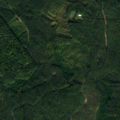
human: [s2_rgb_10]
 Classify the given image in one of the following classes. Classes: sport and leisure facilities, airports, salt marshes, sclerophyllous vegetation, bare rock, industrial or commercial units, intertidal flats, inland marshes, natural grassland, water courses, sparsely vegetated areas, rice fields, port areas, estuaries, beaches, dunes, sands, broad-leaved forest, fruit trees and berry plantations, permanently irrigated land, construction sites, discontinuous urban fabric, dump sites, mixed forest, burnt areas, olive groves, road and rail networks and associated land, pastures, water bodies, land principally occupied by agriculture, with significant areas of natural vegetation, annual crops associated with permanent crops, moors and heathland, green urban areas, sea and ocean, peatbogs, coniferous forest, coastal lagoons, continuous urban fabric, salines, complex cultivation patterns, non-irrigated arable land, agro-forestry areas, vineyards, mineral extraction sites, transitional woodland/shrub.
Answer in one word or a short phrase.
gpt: coniferous forest